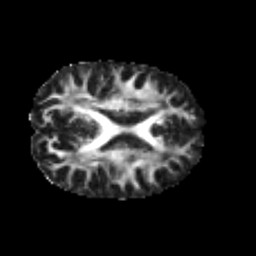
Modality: FA
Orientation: axial
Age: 28
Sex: male
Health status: healthy